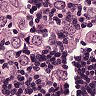
Metastatic tissue present: yes